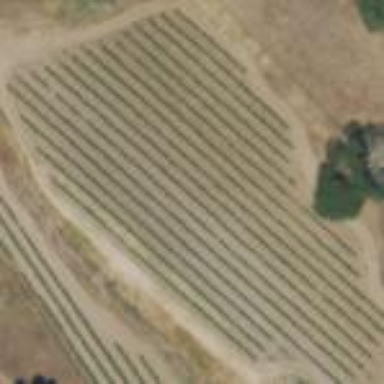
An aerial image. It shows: Vineyard with wine grapes as the crop.